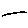
Label: line